Question: I've got a hybrid Android app with an HTML input:
'''
<input type="date" id="expDate" name="expDate" placeholder="Select a date"/>
'''
When I click on the input I only get years 2015 and below as per:

When I do the exact same thing in a Hybrid iOS app I get the years going out for decades.
Any ideas?
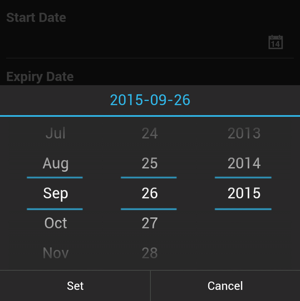
Answer: I didn't realise it but we are using MobiScroll to do this and they have their own max and min dates you need to apply. See <URL> for the answer but here is my implementation:
'''
picker.mobiscroll().date(
{
theme: 'android-holo',
display: 'bottom',
mode: 'scroller',
dateFormat: 'yy-mm-dd',
minDate: new Date('2010,1,1'),
maxDate: new Date('2030,1,1')
});
'''
Thanks to Akhil for pointng me in the right direction.
We only use this for Android and not iOS.